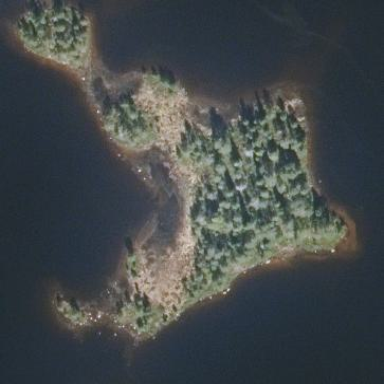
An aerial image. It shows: Islet.